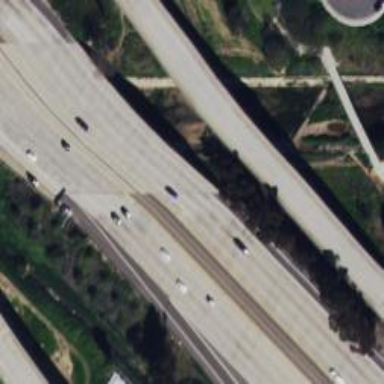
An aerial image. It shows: Motorway.